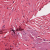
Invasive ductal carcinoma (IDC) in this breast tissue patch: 1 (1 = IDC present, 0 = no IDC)